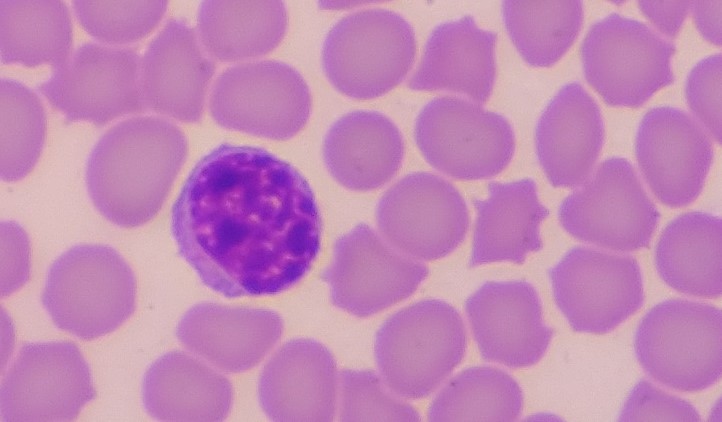
White blood cell type: Lymphocyte